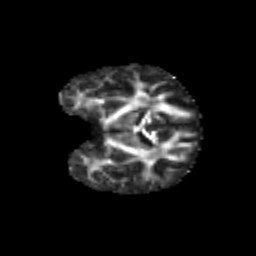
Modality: FA
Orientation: coronal
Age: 7
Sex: male
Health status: healthy